Question: I want to access the contents of folder that I have cloned on the colaboratory system.
When I say !cd drive to get access of folder named 'drive', it gives the same answer upon !ls
pls help.

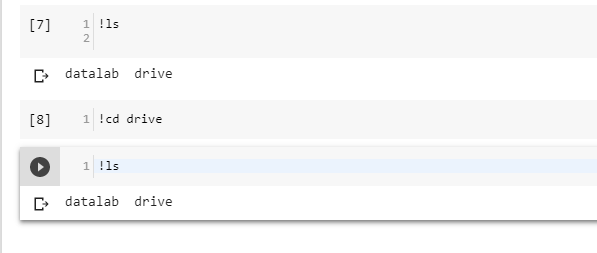
Answer: Don't use '!cd drive'. Use this instead
'''
%cd drive
'''